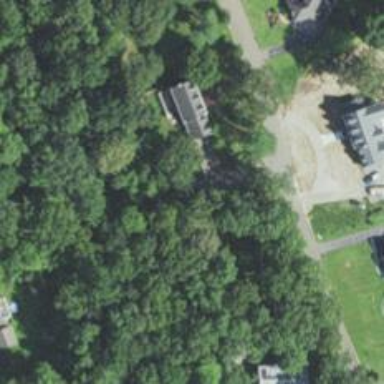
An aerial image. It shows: Residential driveway serving as service road.